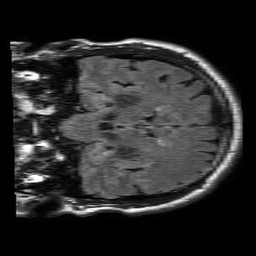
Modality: FLAIR
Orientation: coronal
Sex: male
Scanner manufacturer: philips
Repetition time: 11 s
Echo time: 0.125 s